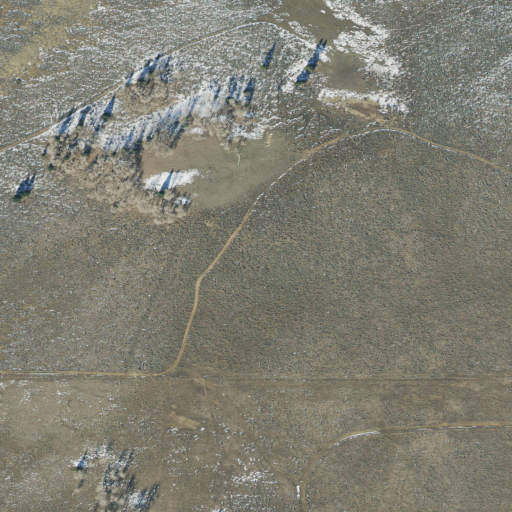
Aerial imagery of mountain in Utah named Bald Mountain containing shrub, deciduous forest, and evergreen forest